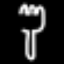
Label: fork